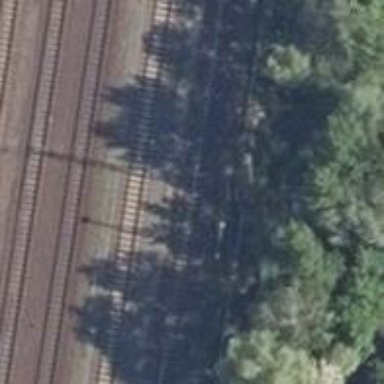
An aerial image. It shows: Electrified rail siding with contact line.